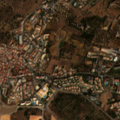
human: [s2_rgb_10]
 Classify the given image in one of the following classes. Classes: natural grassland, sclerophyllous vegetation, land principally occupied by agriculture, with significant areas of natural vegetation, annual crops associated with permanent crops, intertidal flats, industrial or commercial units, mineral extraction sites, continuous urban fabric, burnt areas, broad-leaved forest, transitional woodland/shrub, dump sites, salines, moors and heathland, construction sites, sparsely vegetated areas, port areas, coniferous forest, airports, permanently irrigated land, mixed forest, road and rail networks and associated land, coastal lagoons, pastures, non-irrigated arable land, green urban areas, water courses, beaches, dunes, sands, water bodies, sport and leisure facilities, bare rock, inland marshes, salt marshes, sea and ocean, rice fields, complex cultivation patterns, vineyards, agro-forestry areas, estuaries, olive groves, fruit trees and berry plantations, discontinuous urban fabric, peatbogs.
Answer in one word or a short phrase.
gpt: continuous urban fabric, discontinuous urban fabric, sport and leisure facilities, annual crops associated with permanent crops, complex cultivation patterns, sclerophyllous vegetation, beaches, dunes, sands, coastal lagoons